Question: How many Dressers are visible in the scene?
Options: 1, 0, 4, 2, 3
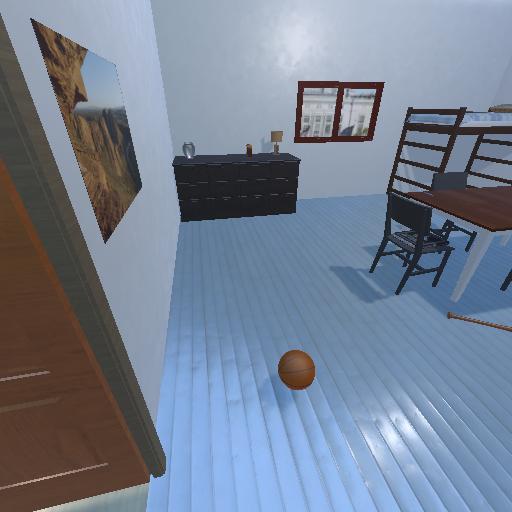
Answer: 1